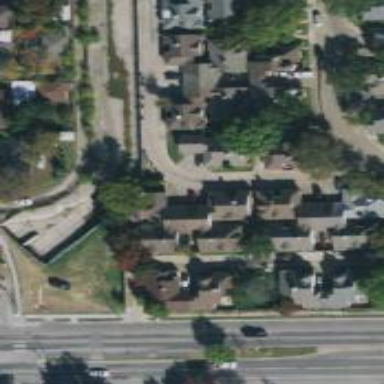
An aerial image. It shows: Alleyway designated as service road.